Interaction volume radius: 10 \u00c5
Interaction volume height: 10 \u00c5
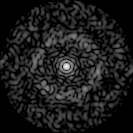
Disorder parameter: 0.84